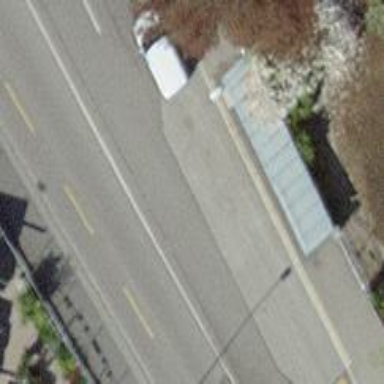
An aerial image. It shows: Bus stop with shelter. It is platform for public transport.